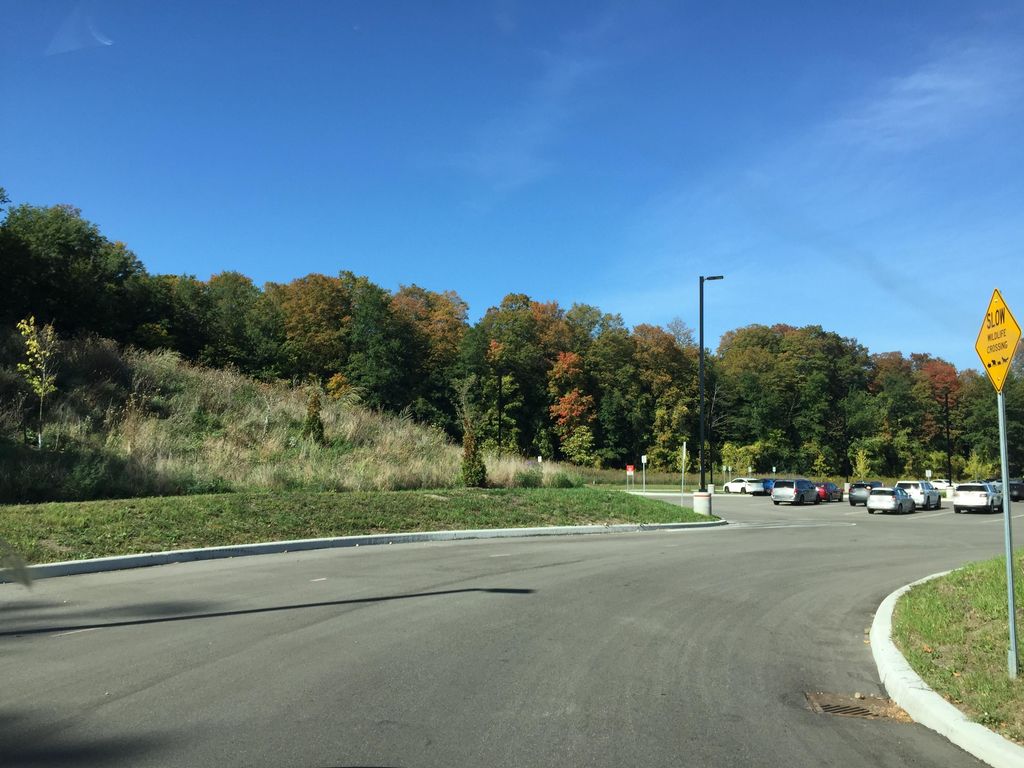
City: kitchener-waterloo